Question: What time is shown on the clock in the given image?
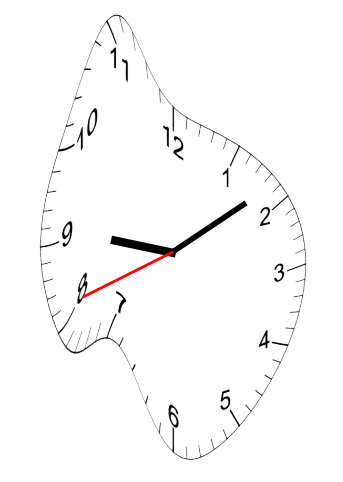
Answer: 09:08:41